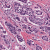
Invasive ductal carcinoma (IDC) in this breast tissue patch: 1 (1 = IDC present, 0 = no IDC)